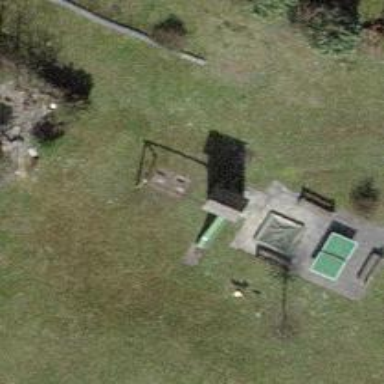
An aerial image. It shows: Playground with slide.